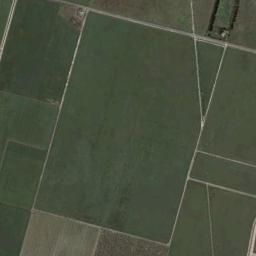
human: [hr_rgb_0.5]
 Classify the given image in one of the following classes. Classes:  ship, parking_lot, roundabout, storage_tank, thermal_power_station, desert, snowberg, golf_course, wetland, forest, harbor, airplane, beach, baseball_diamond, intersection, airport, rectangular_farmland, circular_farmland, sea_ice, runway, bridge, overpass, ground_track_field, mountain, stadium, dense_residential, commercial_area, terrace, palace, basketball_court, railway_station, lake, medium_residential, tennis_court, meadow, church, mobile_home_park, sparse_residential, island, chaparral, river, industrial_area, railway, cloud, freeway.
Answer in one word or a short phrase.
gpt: rectangular_farmland